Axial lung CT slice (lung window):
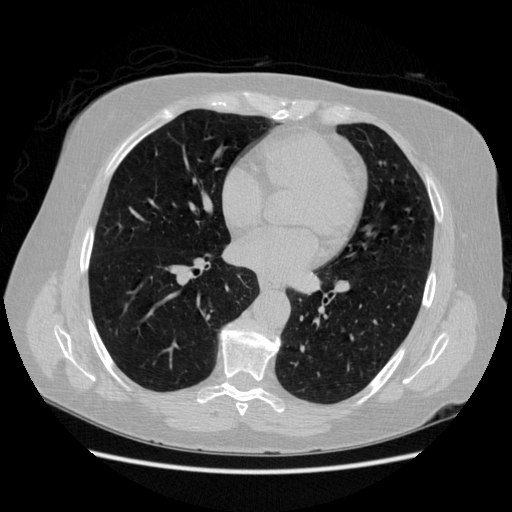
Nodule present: no